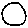
Label: moon